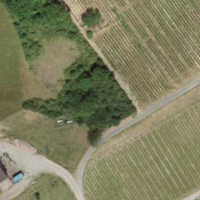
EUNIS habitat code: 40
Species observed at this site:
Vincetoxicum hirundinaria